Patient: sex F, age 66
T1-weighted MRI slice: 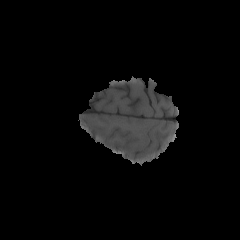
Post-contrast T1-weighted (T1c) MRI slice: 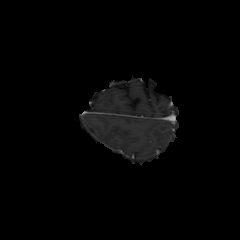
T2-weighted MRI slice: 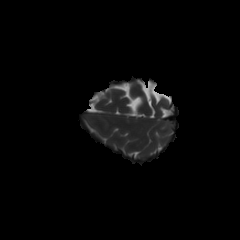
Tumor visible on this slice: no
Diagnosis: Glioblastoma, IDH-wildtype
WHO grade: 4